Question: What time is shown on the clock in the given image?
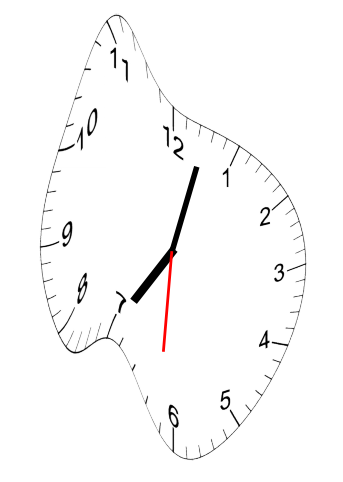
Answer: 07:02:31